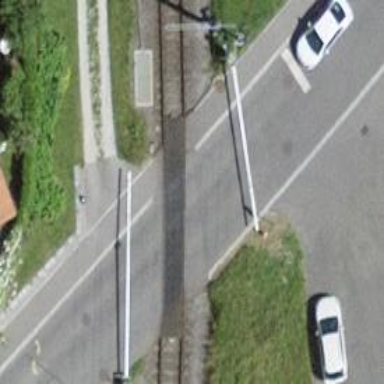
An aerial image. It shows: Level crossing along the railway.